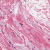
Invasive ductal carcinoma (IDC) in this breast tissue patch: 0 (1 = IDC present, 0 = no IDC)